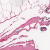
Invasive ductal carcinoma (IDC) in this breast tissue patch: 0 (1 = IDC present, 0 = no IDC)